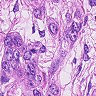
Metastatic tissue present: yes